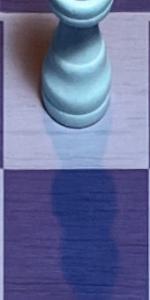
Label: Empty